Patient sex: M
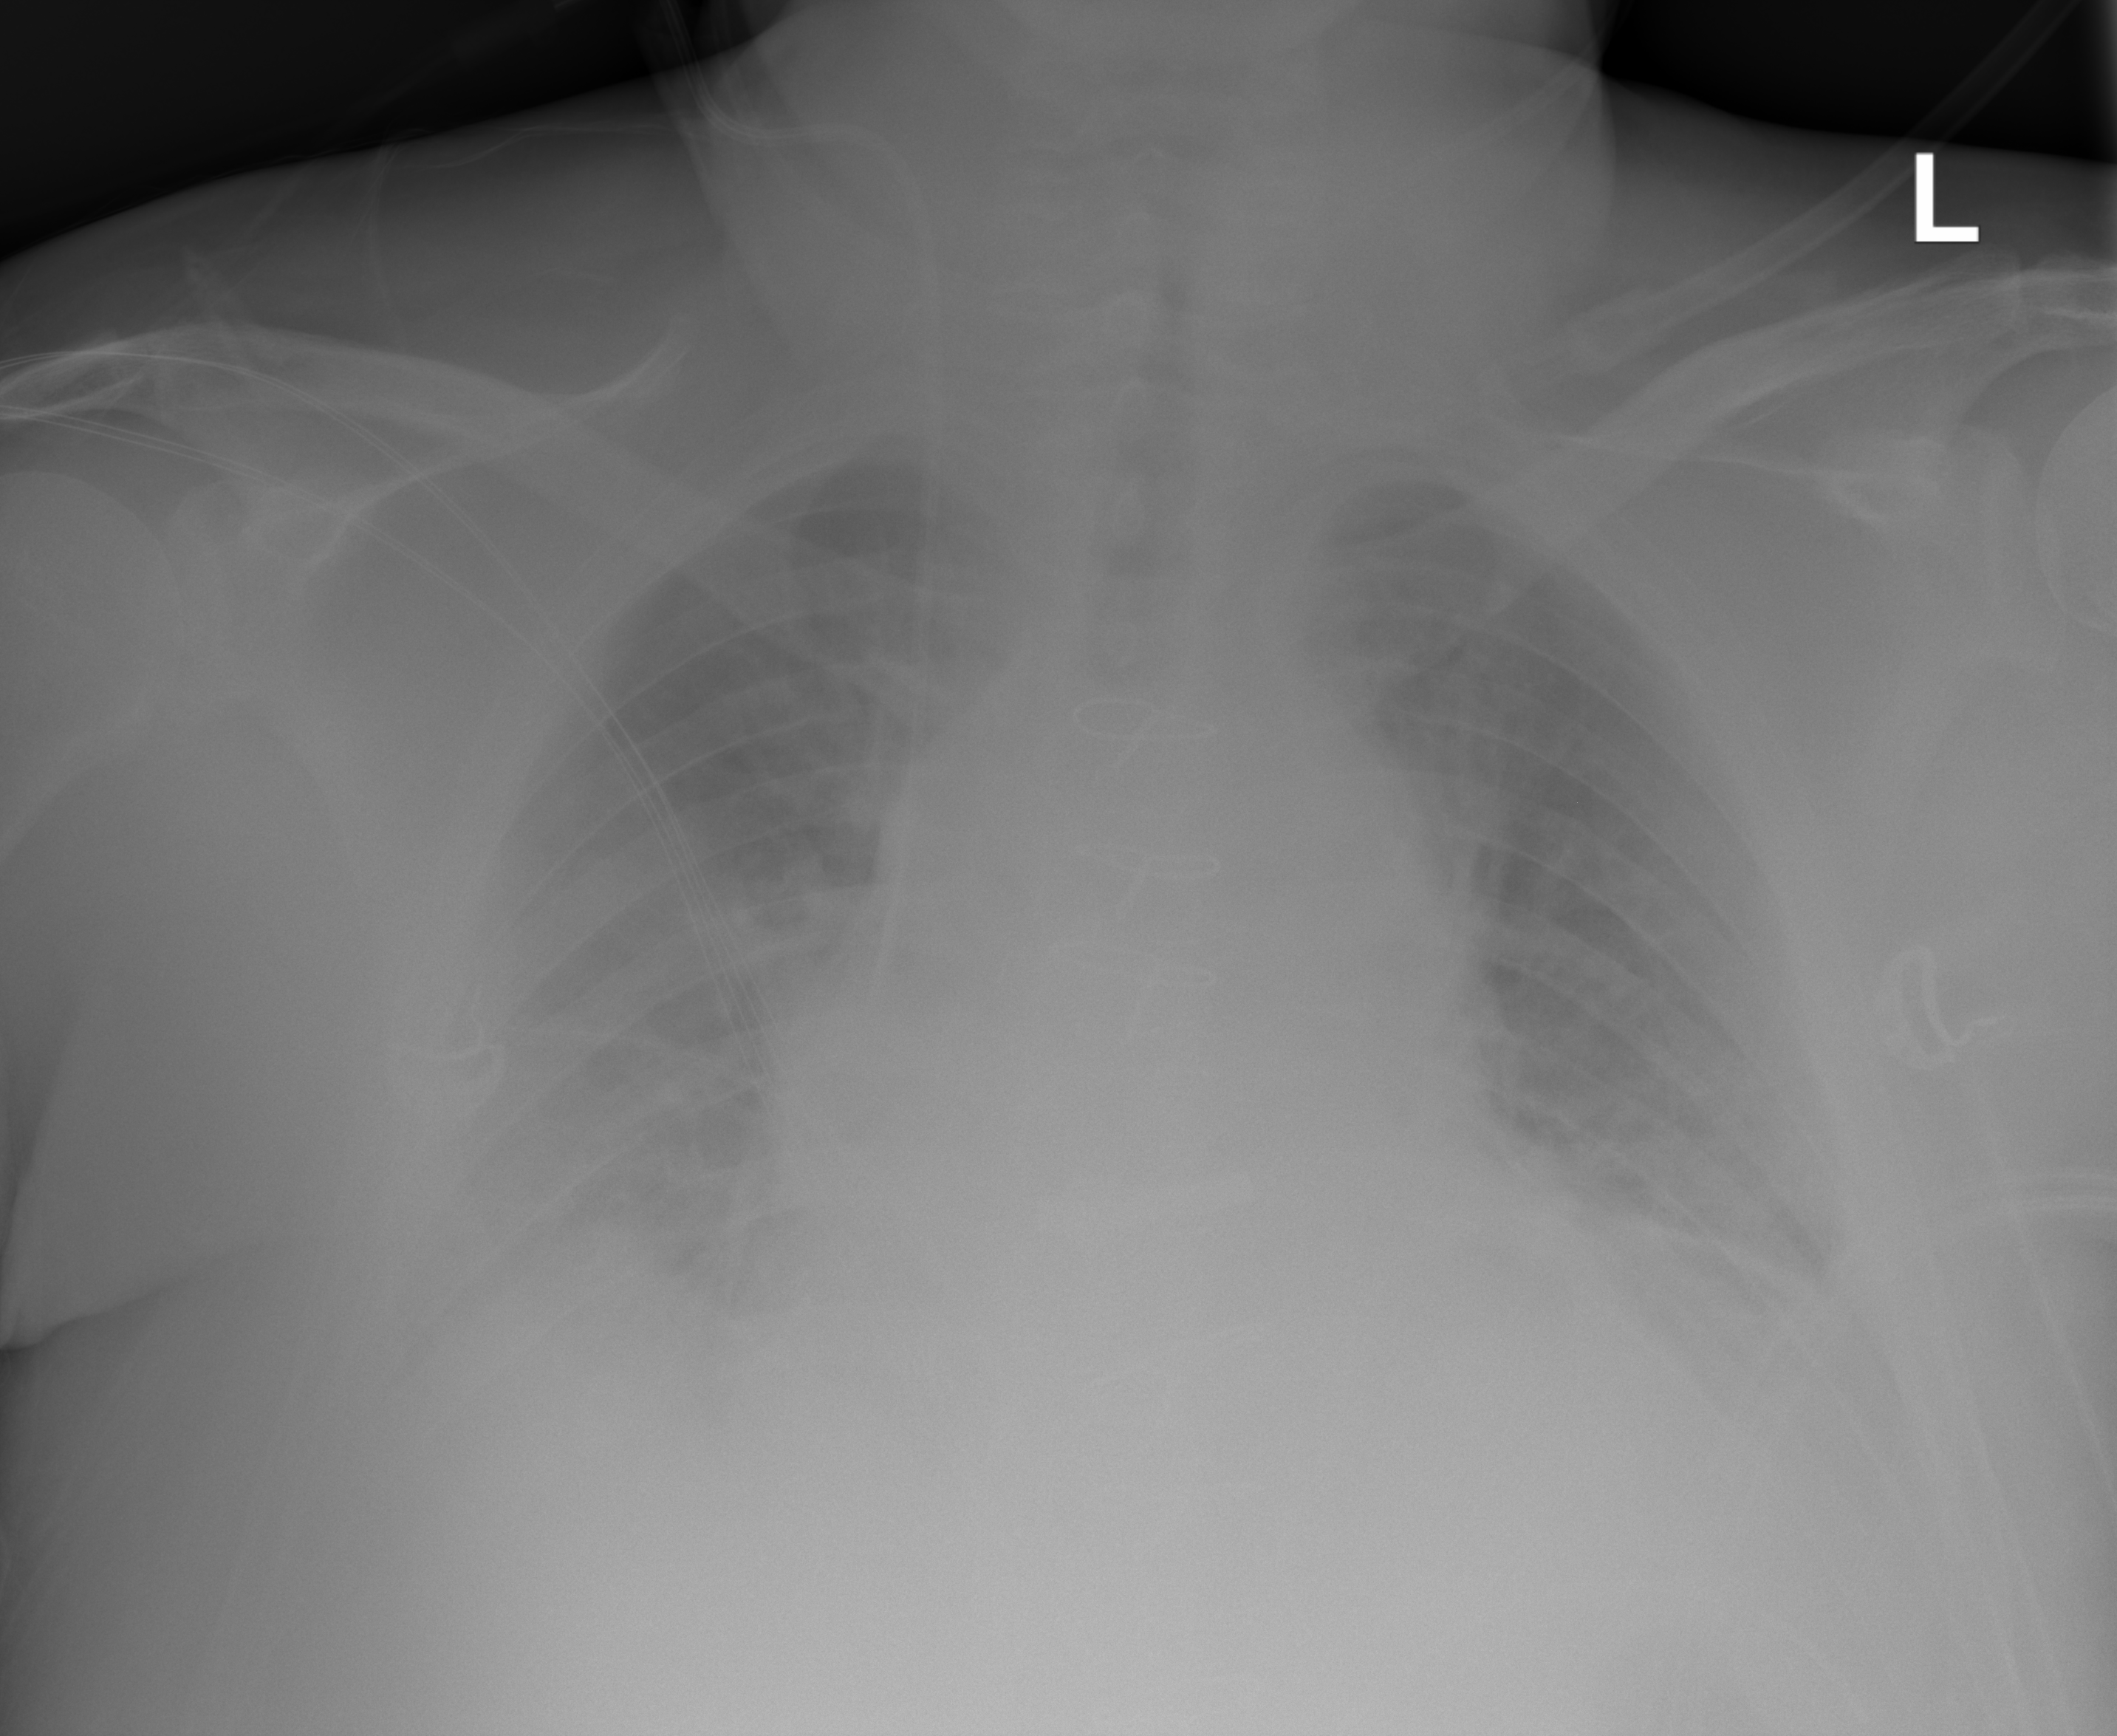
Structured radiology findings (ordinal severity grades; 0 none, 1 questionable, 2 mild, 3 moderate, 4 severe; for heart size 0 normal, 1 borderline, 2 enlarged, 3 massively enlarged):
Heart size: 2
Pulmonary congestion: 2
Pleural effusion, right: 2
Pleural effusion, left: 2
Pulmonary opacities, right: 2
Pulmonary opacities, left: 2
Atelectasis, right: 3
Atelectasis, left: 2